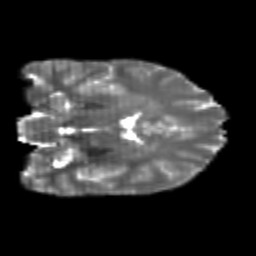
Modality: T2w
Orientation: coronal
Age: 20
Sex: male
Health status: healthy
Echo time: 0.074 s